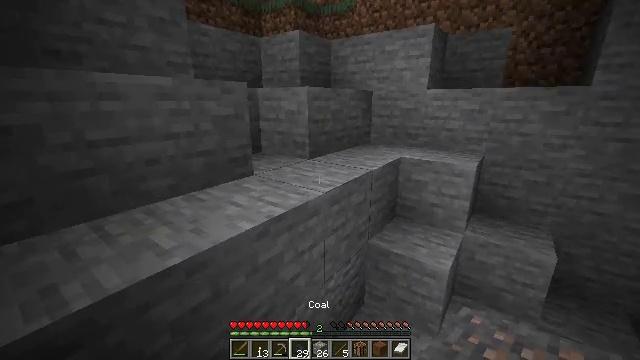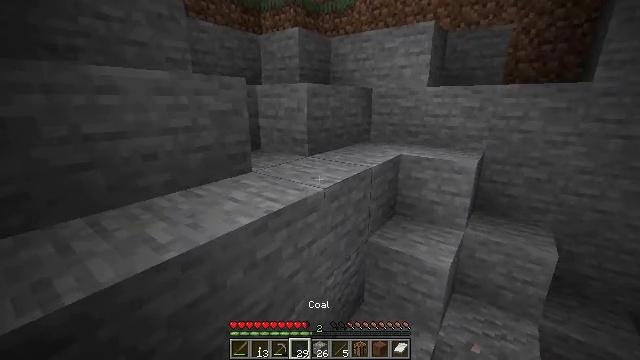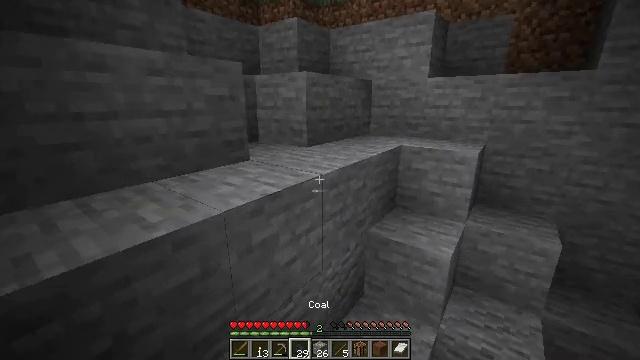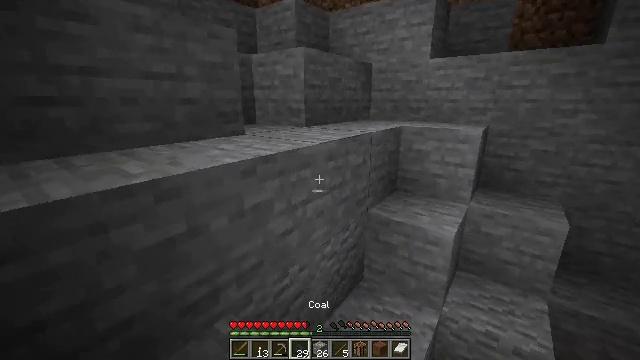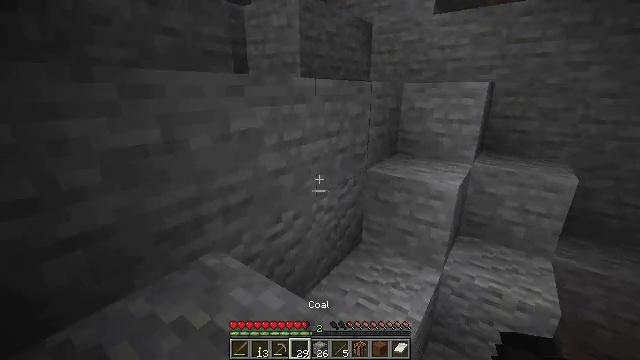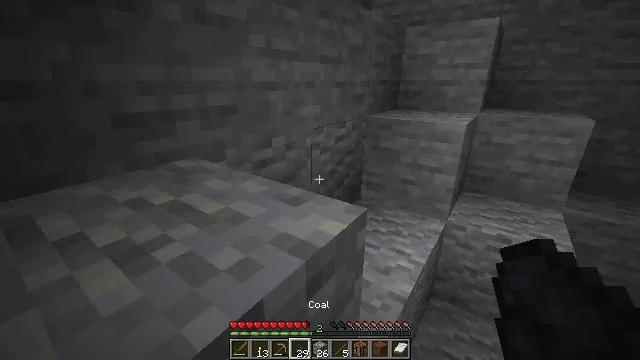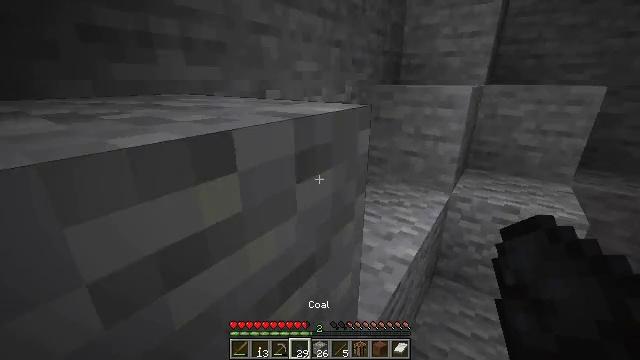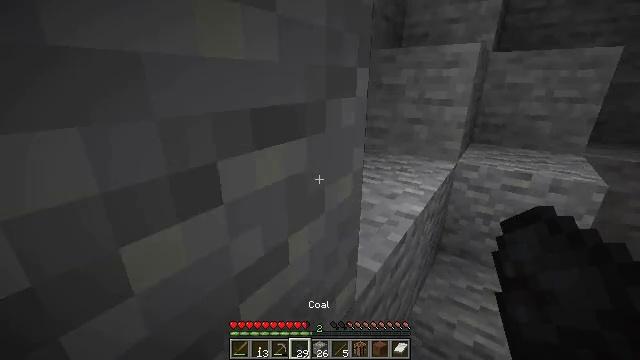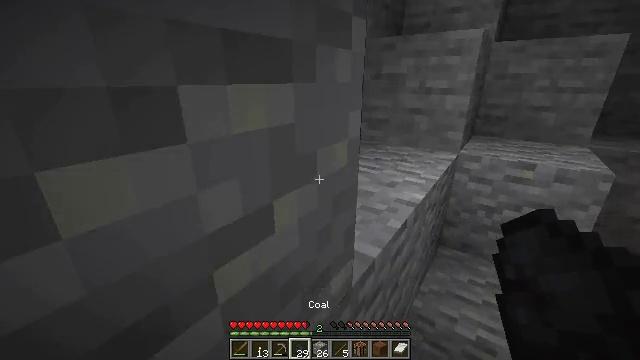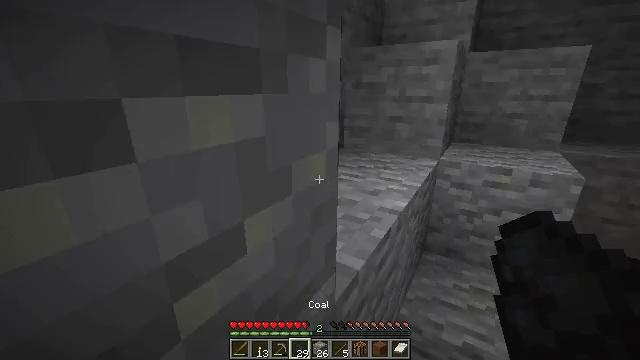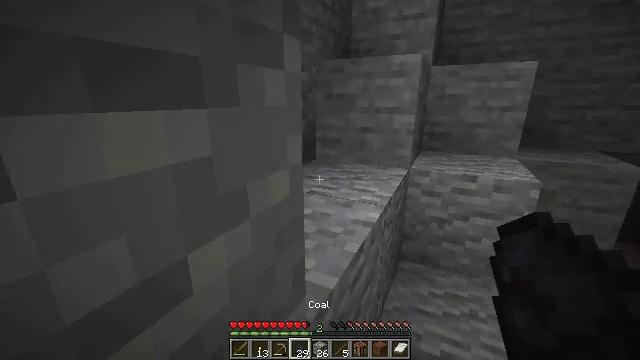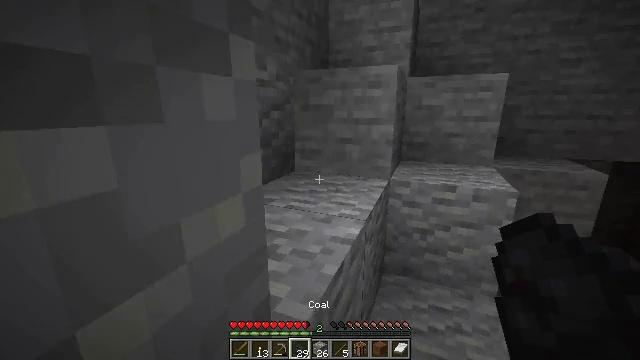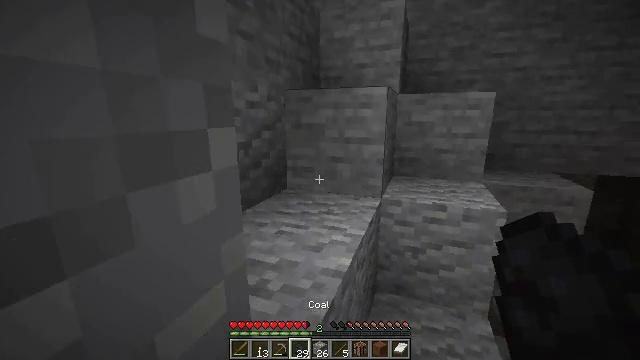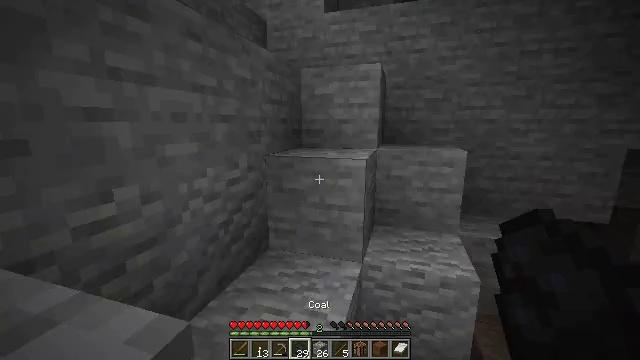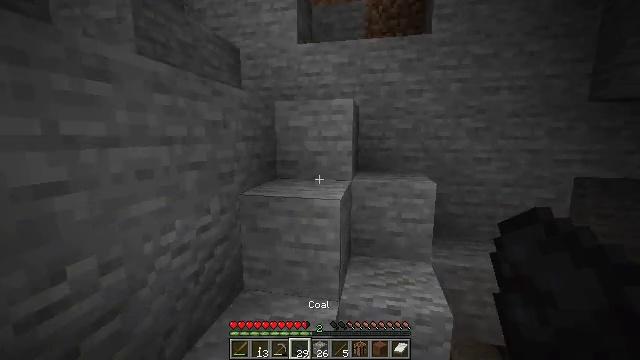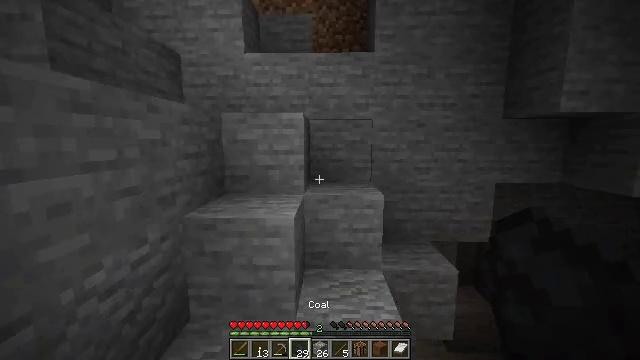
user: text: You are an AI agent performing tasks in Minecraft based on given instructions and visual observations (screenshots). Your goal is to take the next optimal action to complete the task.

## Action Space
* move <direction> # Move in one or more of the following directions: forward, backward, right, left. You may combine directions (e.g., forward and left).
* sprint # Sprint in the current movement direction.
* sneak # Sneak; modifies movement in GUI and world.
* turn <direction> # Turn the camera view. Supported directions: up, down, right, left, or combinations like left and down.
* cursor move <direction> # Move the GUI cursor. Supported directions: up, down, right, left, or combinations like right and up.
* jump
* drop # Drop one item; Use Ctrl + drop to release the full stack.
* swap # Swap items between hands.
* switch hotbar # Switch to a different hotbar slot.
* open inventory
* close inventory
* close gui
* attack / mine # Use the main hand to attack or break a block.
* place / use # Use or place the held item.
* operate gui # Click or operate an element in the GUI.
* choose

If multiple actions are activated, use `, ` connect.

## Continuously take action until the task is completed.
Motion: motion action
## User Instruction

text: Break the pumpkin to collect it.
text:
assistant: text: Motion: move forward and move left
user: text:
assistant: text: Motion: move forward and move left
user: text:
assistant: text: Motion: move forward and move left
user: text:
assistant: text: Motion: move forward and move left, turn down
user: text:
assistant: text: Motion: move forward and move left, turn down
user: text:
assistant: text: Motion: move forward and move left
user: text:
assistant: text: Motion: move forward and move left
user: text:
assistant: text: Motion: move forward and move left
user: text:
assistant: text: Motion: move forward and move left, turn right and up
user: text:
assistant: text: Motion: move forward and move left, turn right and up
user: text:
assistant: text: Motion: move forward and move left, turn right and up
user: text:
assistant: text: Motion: move forward and move left, turn right and up, jump
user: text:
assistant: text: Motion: move forward and move left, turn right and up, jump
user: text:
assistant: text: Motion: move forward and move left, turn right and up, jump
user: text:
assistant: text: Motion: move forward and move left, turn right, jump
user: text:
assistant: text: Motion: move forward and move left, turn right, jump
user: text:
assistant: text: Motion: move forward and move left
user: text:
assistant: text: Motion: move forward and move left, turn down
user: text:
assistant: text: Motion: move forward and move left
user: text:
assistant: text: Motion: move forward and move left, turn left
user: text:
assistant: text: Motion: move forward and move left, turn left
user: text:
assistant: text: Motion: move forward and move left, turn left and up
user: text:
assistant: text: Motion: move forward and move left, turn left and up, jump
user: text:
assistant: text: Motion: move forward and move left, turn left and up, jump
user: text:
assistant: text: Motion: move forward and move left, turn right and up, jump
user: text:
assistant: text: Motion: move forward and move left, turn right and up, jump
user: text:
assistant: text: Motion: move forward and move left, turn right and up, jump
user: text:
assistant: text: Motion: move forward and move left, turn right
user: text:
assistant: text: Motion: move forward and move left, turn right and down
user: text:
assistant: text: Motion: move forward and move left, turn right and up